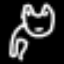
Label: frog